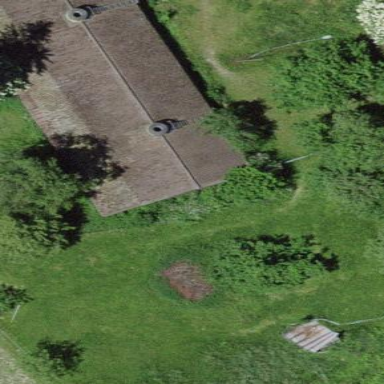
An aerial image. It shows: Farm auxiliary building.